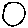
Label: circle